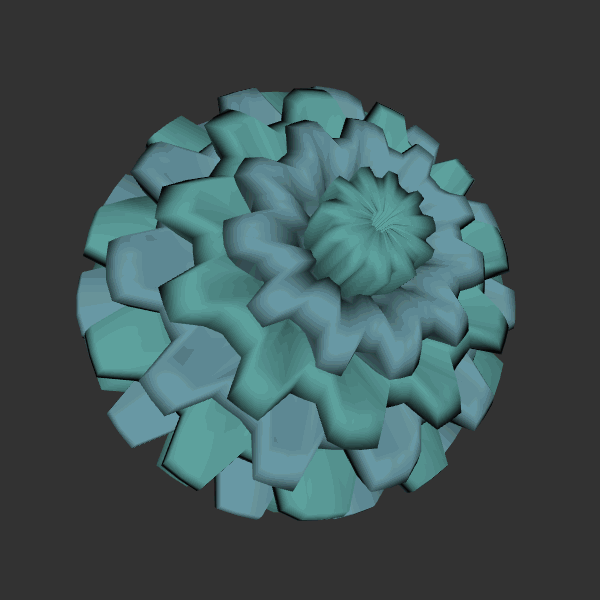
Background: dark